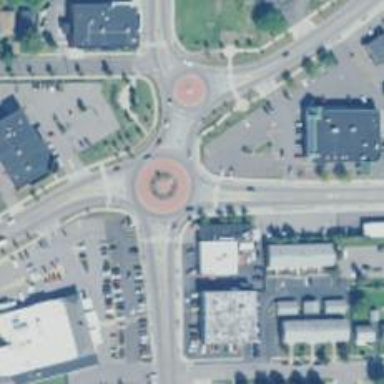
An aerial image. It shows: Secondary road around roundabout.